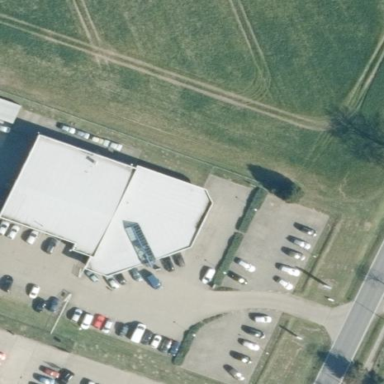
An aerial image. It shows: Commercial building with car shop.